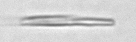
Label: fiber